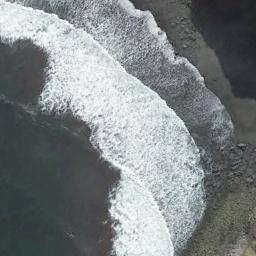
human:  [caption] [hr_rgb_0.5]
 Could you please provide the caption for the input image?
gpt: Huge waves beat against the beach with green plants .

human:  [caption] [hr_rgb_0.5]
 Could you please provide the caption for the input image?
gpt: The blue sea and large waves by the beach .

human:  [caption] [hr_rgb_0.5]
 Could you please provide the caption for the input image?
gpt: The sea has ripples .

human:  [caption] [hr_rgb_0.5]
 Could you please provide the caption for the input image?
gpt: The beach with brown sand and the color of the seawater is dark green .

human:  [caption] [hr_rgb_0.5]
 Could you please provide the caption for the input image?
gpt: The waves are heavy around the beach .